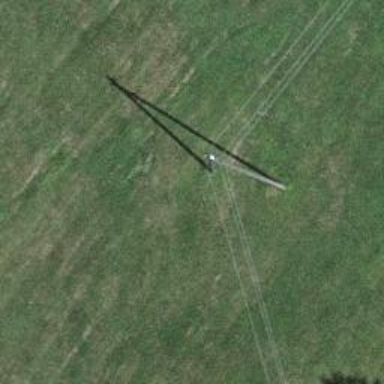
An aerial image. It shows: Utility pole as the man-made structure.